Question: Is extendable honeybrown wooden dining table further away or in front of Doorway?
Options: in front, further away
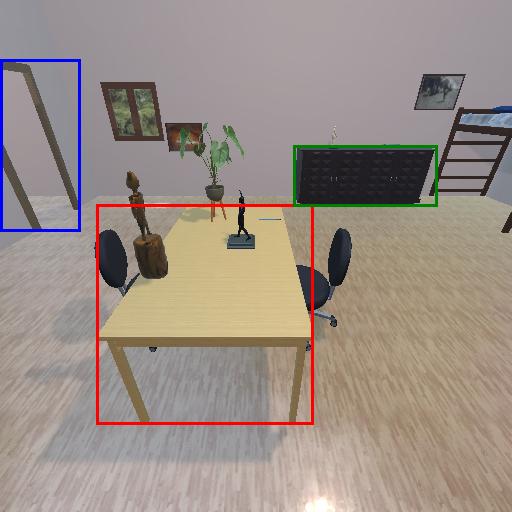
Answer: in front